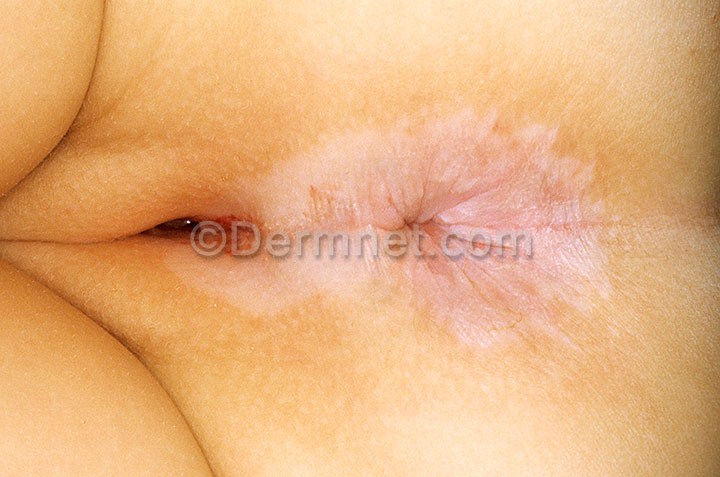
Disease: Psoriasis pictures Lichen Planus and related diseases